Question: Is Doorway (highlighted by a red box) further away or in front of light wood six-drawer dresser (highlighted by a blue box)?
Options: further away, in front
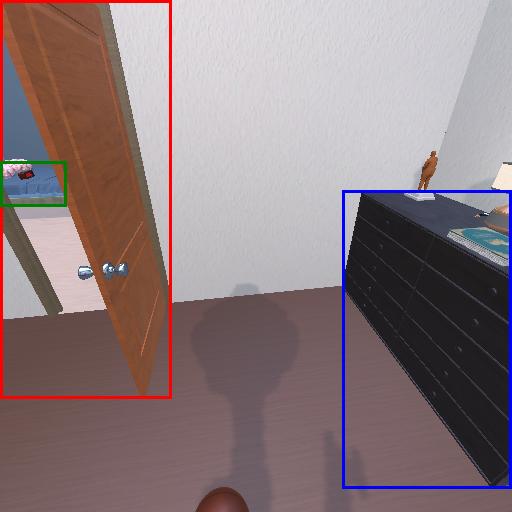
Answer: further away